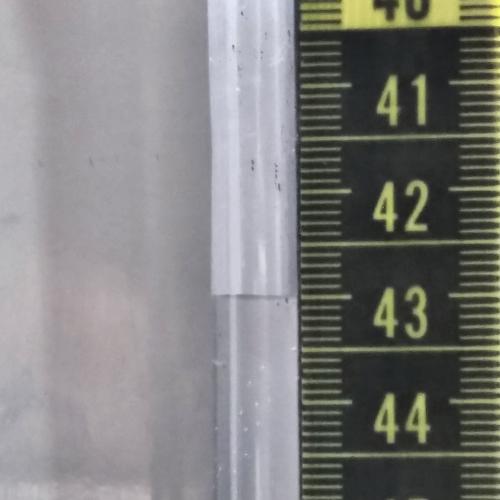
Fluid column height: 43.0 cm